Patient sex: M
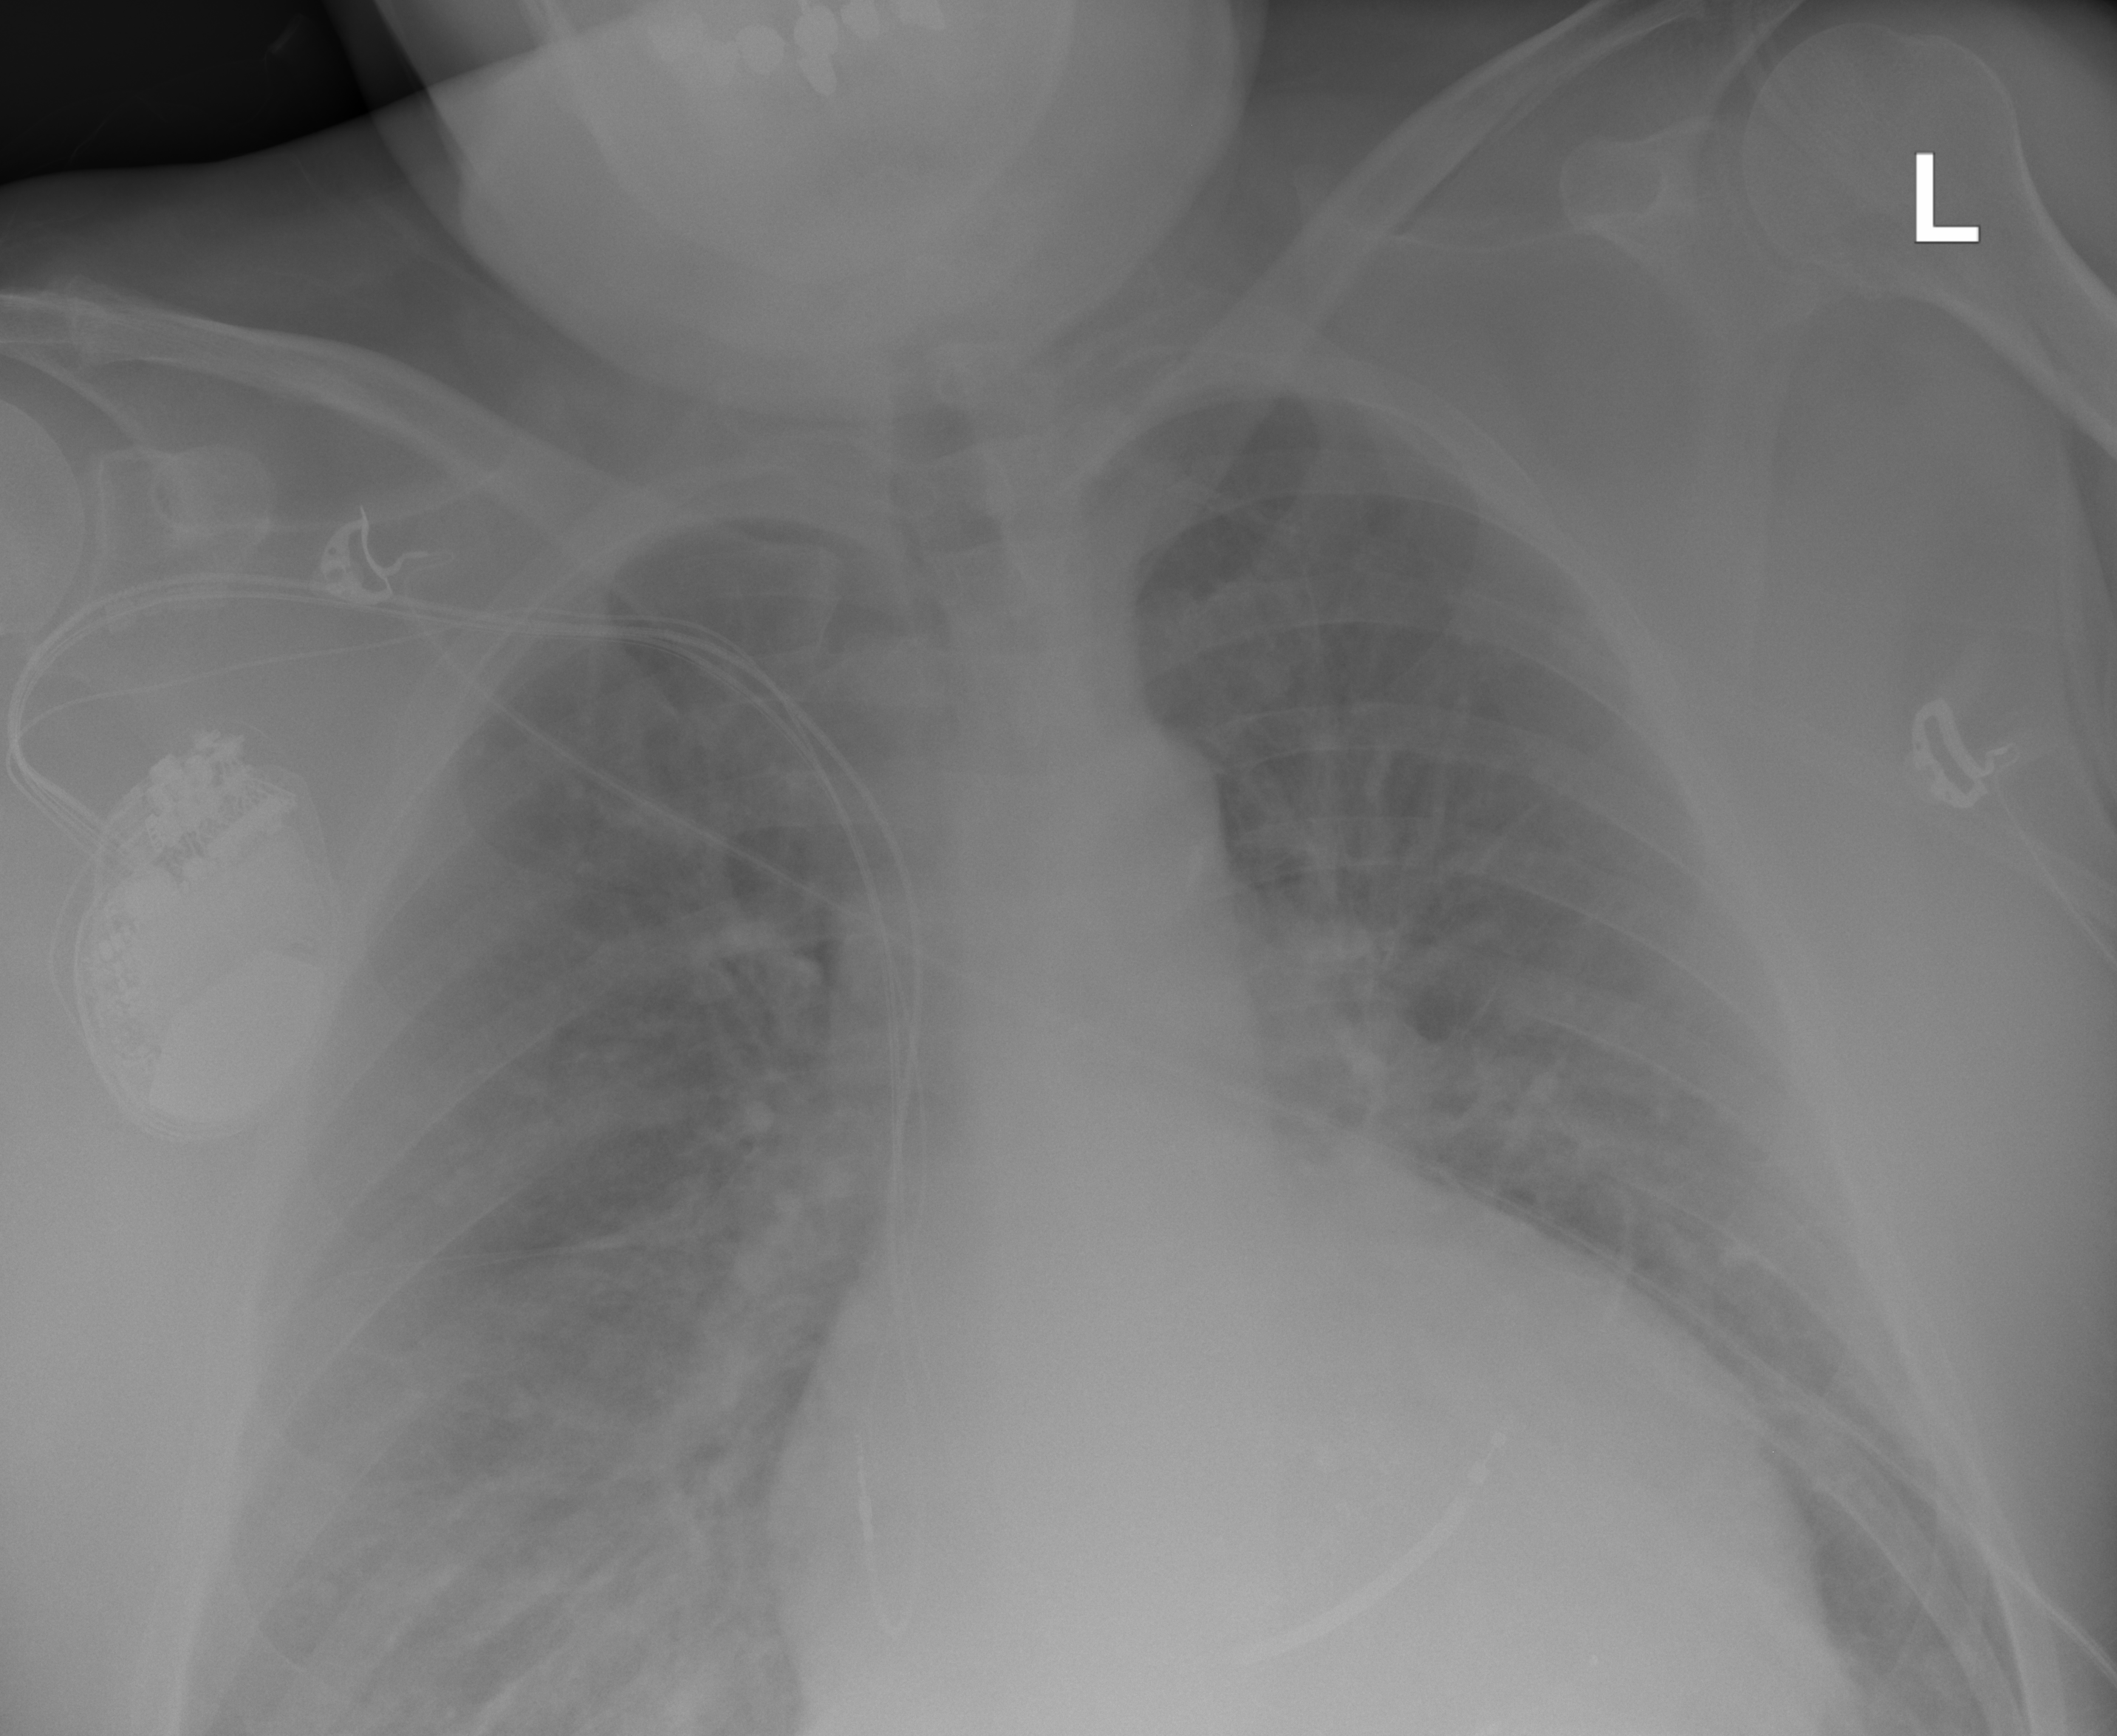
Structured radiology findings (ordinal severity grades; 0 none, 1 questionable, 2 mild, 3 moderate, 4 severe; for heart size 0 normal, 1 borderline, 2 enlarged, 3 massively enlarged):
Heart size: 2
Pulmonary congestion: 2
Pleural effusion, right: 0
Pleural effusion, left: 0
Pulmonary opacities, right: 1
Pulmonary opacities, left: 0
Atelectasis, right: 1
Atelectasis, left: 1